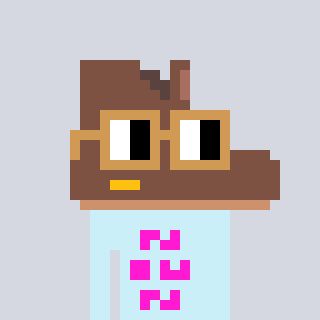
a pixel art character with square brown glasses, a boot-shaped head and a cold-colored body on a cool background